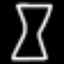
Label: hourglass